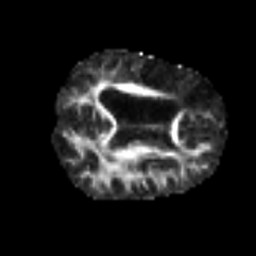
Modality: FA
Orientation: axial
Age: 50
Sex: male
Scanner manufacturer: siemens
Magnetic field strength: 3 T
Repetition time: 6.1 s
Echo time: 0.101 s